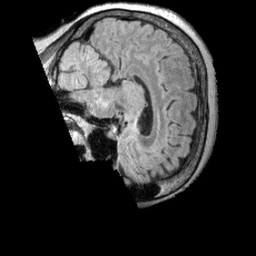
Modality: FLAIR
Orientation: sagittal
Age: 50
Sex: female
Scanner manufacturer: siemens
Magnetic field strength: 3 T
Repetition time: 5 s
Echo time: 0.387 s